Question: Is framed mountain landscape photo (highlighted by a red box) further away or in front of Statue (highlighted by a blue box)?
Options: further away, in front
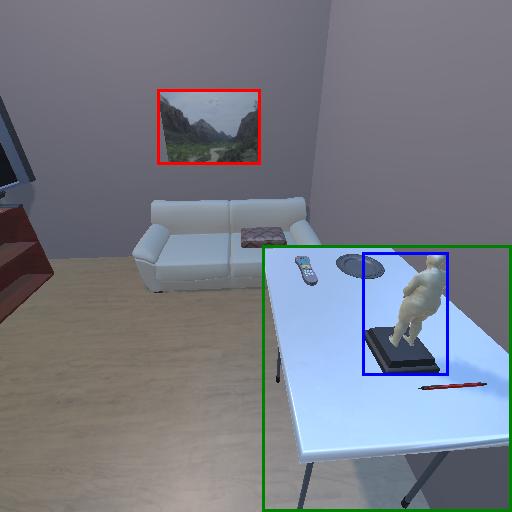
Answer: further away